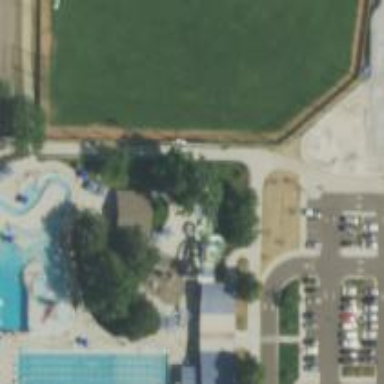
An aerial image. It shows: Water slide attraction.